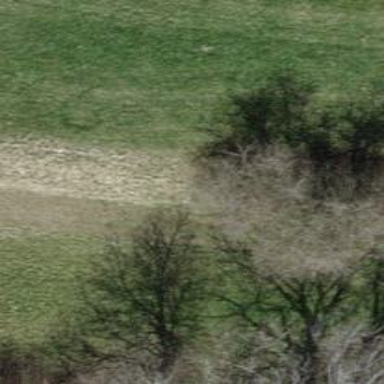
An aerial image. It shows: Grass track with grade 5 tracktype.